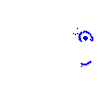
Particle: kaon